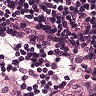
Metastatic tissue present: no